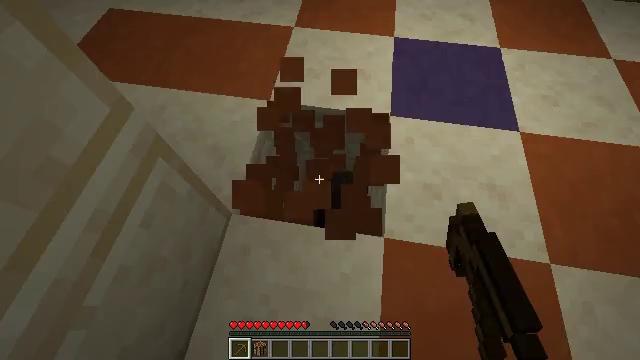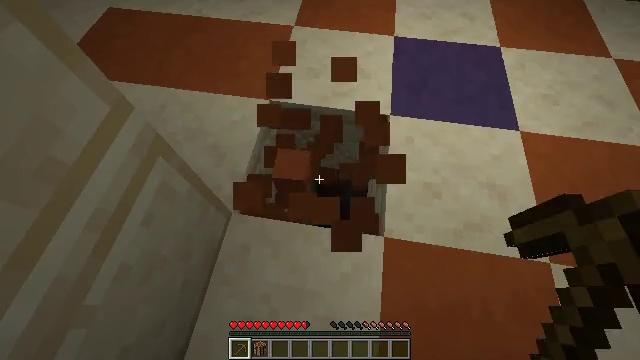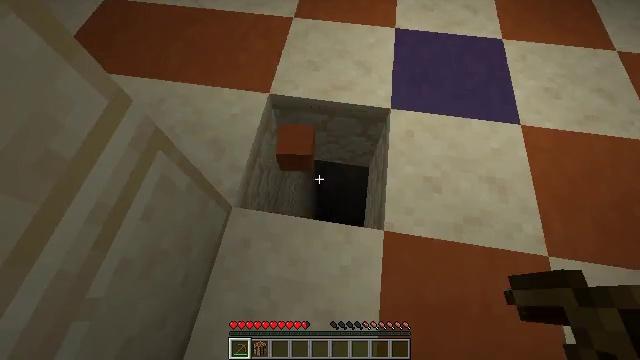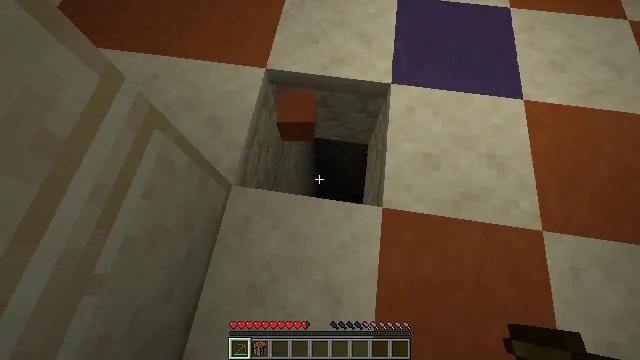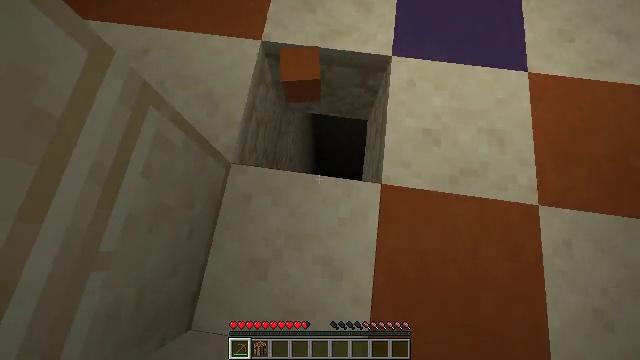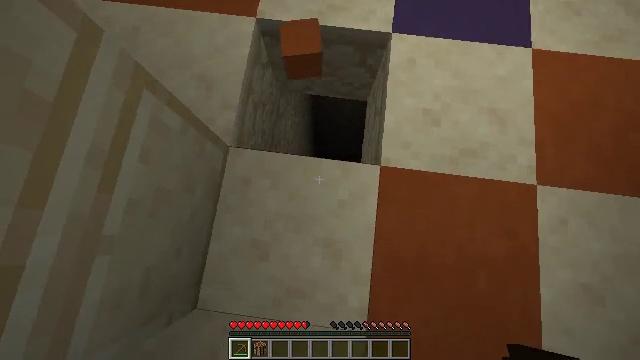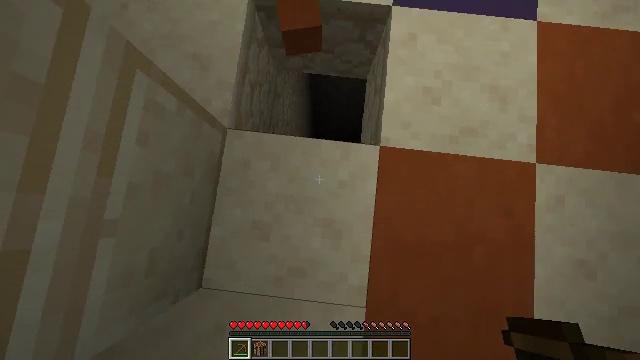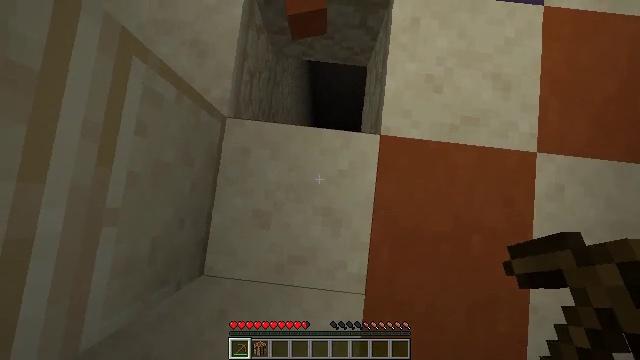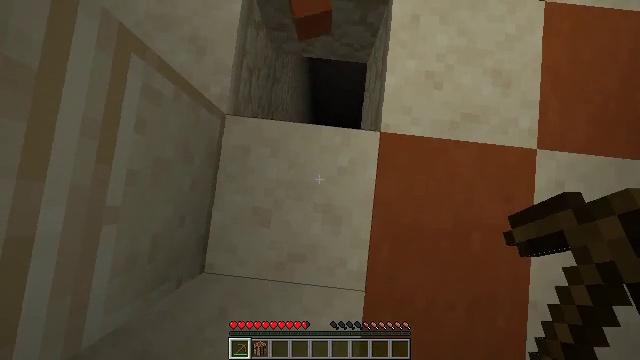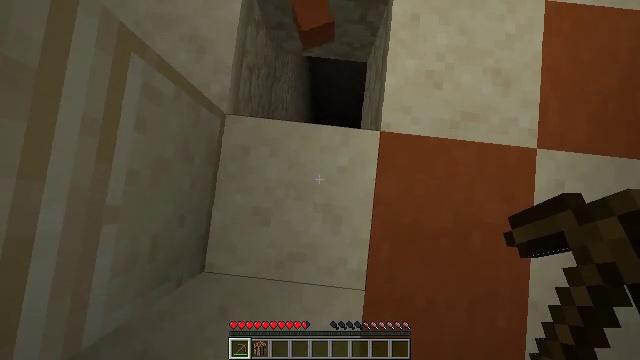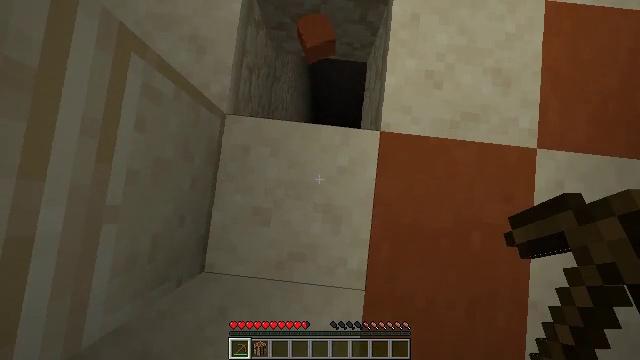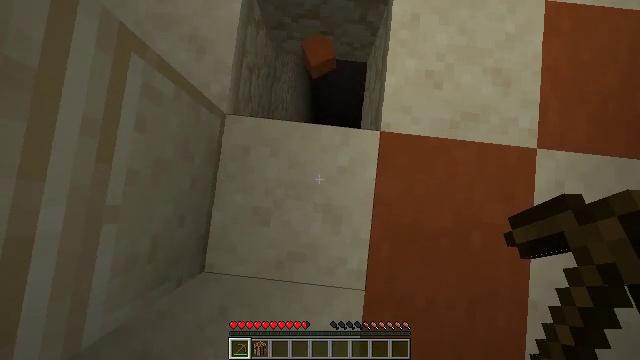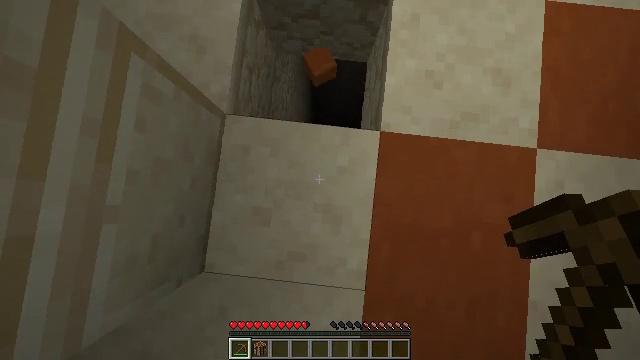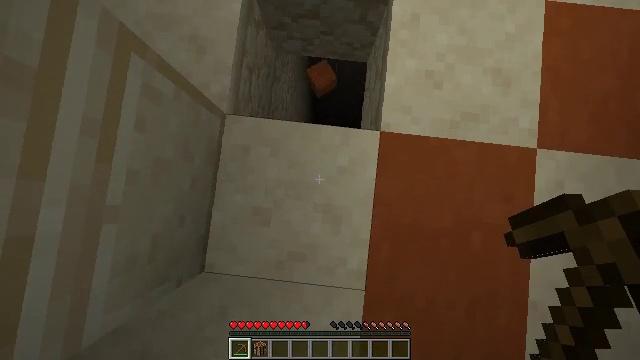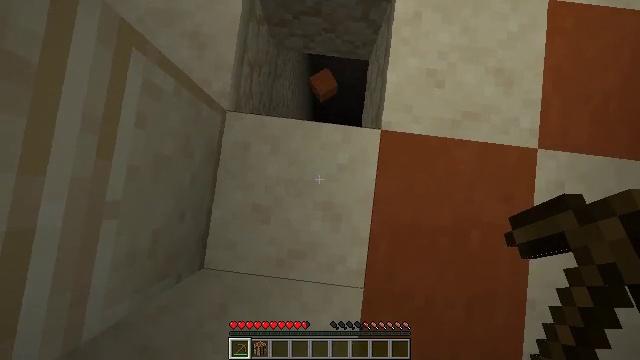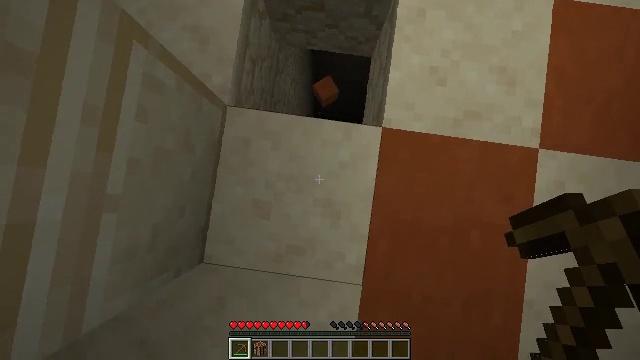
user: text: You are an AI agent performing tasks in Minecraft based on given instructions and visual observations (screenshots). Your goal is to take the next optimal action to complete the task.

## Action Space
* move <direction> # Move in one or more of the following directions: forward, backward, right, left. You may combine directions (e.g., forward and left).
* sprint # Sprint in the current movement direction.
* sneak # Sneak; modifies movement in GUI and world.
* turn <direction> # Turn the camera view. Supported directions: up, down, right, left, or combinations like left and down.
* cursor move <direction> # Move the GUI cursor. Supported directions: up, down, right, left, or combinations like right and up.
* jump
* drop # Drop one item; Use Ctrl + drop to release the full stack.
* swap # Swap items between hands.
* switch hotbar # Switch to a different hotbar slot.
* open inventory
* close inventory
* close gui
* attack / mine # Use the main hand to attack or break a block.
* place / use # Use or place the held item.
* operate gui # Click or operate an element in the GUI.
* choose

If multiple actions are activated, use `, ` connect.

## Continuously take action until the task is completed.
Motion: motion action
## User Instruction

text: Gather sandstone from the desert.
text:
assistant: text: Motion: attack / mine
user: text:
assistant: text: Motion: turn down
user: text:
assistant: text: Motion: turn down
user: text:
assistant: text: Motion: turn down
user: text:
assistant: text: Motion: turn down
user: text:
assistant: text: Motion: turn down
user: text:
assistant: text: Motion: turn down
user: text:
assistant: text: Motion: no_op
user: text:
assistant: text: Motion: no_op
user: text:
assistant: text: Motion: no_op
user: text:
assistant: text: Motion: no_op
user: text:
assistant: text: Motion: no_op
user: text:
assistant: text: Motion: no_op
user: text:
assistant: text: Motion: no_op
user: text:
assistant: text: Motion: no_op
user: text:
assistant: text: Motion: no_op
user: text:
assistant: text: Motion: move back
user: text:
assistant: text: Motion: move back, turn left and up
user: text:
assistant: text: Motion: move back, turn left and up
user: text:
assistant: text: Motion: move back, turn left and up
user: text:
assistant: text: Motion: turn left and up
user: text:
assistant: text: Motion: attack / mine
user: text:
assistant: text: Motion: turn up, attack / mine
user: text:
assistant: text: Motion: attack / mine
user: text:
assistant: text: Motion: attack / mine
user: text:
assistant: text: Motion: attack / mine
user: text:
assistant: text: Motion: attack / mine
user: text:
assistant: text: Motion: attack / mine
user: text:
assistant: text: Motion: attack / mine
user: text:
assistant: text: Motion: attack / mine